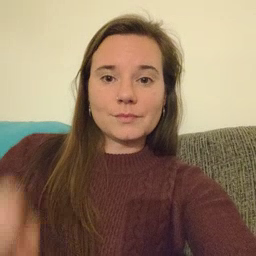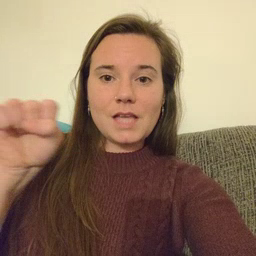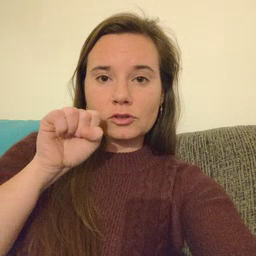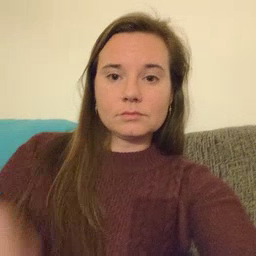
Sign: carrot